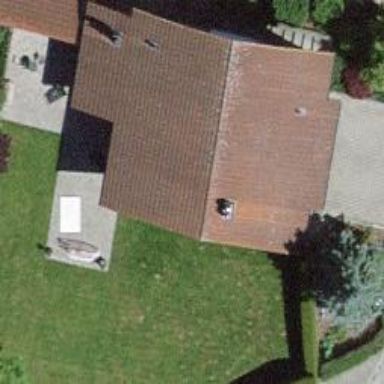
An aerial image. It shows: Simple house.